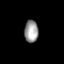
Tissue: prostate
Cell type: T cells
Senescence score: 0.3511
Nuclear area (px): 299
Mean DAPI intensity: 156.254